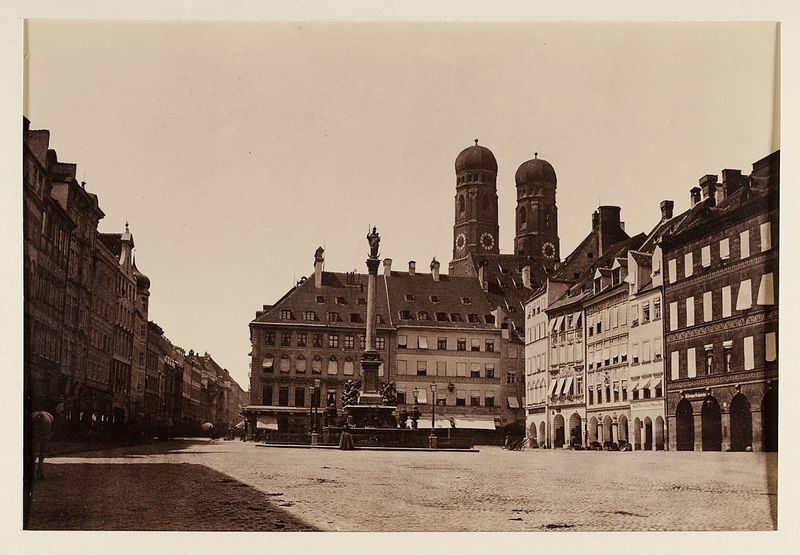
Titel: Marienplatz mit Hauptwache, München
Künstler: Georg Böttger
Standort: Hamburg
Institution: Museum für Kunst und Gewerbe Hamburg
Schlagwörter: stadt, statue, fassade, ort, dorf, foto, fotografie, photographie, stadtansicht, denkmal, photo, karton, marienplatz, standbild, monument, architekturfotografie, albumin, lichtbild, historische, architekturphotographie, bildwerke, angewandte und bildende kunst, hessische systematik, schwarzweißpositivverfahren, silbersalzverfahren, schwarzweißfotografie, gebäude, örtlichkeit, straße, stätte, straßen, plätze, albuminpapier, mariensäule